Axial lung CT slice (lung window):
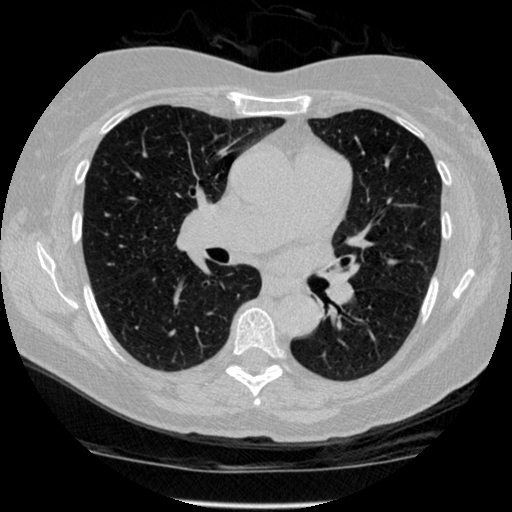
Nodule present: no